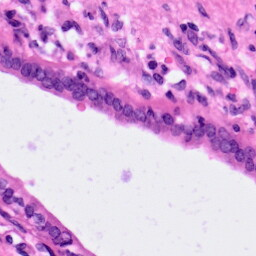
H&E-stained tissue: Pancreatic